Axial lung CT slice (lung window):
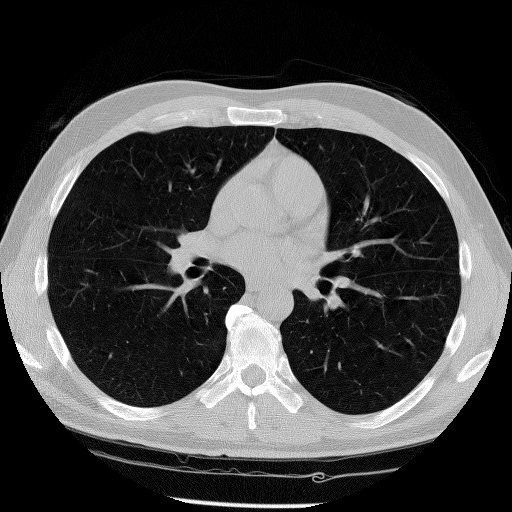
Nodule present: no